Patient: sex M, age 50
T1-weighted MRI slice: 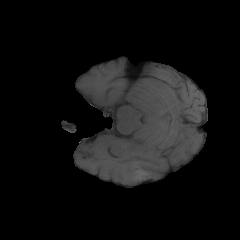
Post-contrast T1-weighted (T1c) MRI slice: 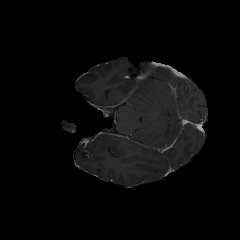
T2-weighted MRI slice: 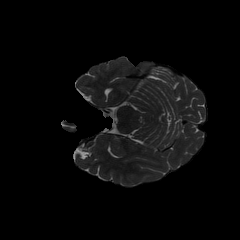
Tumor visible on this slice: no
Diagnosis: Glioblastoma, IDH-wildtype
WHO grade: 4